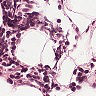
Metastatic tissue present: no